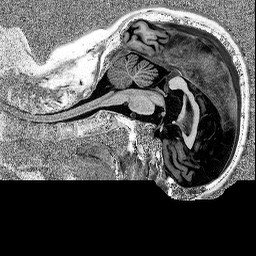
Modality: MP2RAGE
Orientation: sagittal
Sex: male